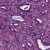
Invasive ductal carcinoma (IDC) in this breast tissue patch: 1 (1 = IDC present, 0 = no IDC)